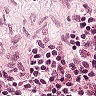
Metastatic tissue present: no